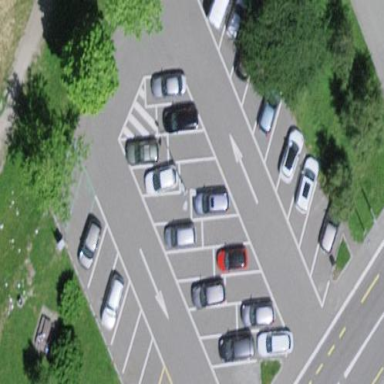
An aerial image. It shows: Parking area with surface.